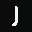
Label: 1